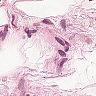
Metastatic tissue present: no